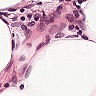
Metastatic tissue present: no